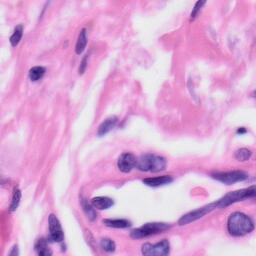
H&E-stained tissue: Skin